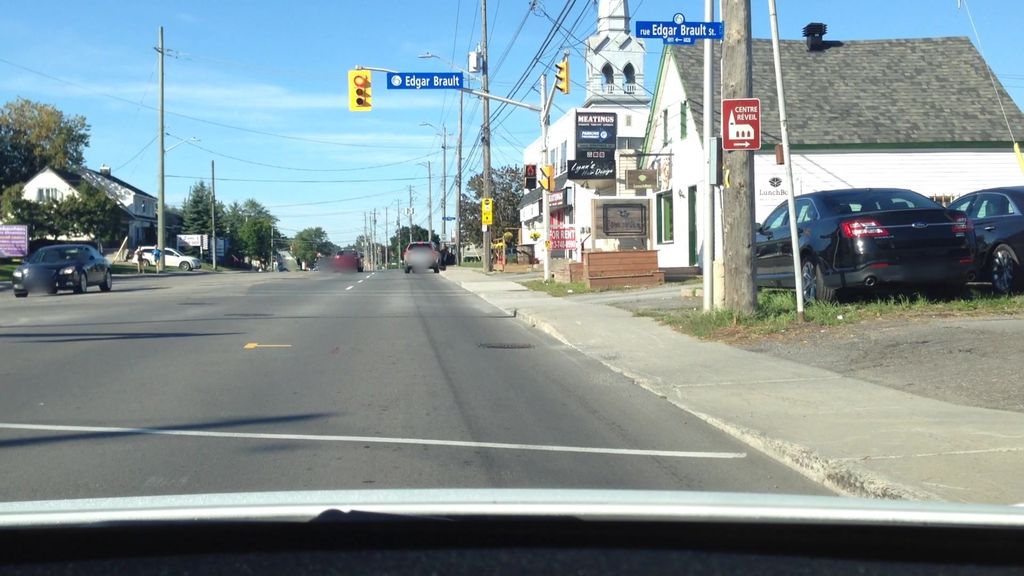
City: ottawa-gatineau